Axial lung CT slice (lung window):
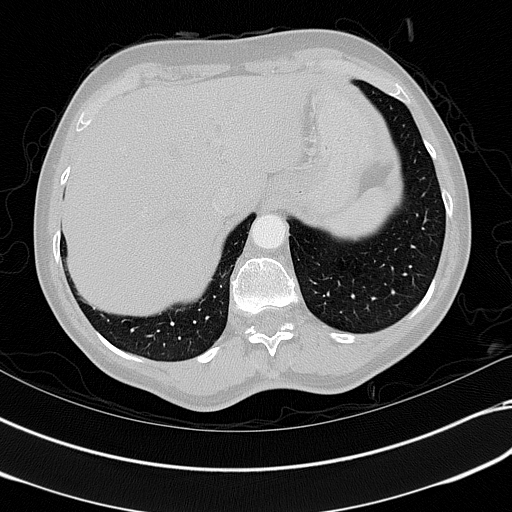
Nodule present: no